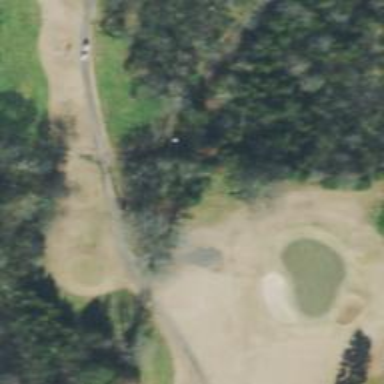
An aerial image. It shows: Path for both road and golf.